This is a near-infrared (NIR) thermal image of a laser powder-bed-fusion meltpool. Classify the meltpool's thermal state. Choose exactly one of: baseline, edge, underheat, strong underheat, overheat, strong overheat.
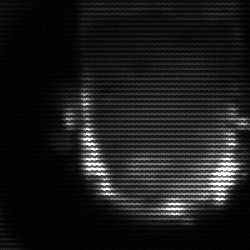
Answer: baseline